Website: home-depot
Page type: payment
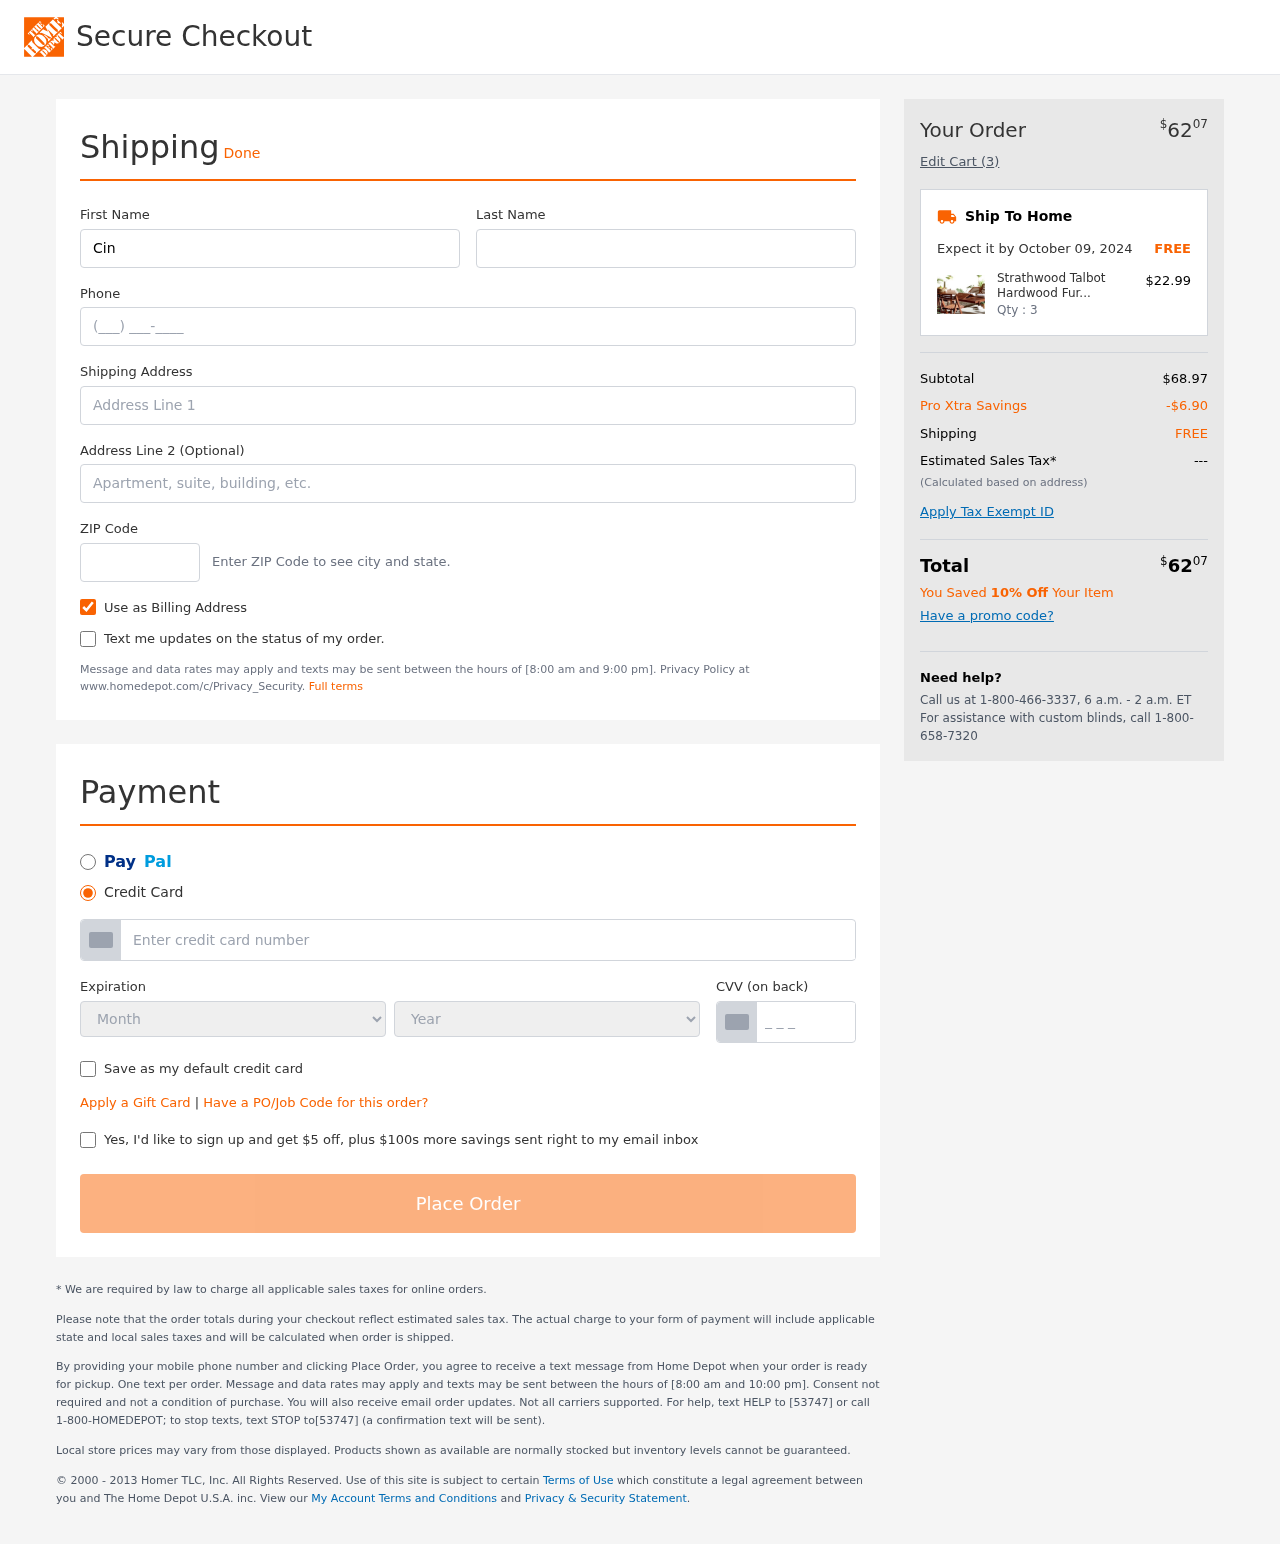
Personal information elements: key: PII_CARD_CVV
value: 471
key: PII_CARD_EXPIRY_MONTH
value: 01
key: PII_CARD_EXPIRY_YEAR
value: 27
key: PII_CARD_NUMBER
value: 4895 3263 8902 1998
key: PII_FIRSTNAME
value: Cindy
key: PII_LASTNAME
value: White
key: PII_PHONE
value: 6608134778
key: PII_POSTCODE
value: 01970
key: PII_STREET
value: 76576 Samantha Neck Suite 319
Product elements: key: PRODUCT1_NAME
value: Strathwood Talbot Hardwood Furniture Collection
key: PRODUCT1_PRICE
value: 22.99
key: PRODUCT1_QUANTITY
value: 3
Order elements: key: ORDER_TOTAL
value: $6207
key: ORDER_NUM_ITEMS
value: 3
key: ORDER_DELIVERY_DATE
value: October 09, 2024
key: ORDER_SUBTOTAL
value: $68.97
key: ORDER_DISCOUNT
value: -$6.90
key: ORDER_SHIPPING_COST
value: FREE